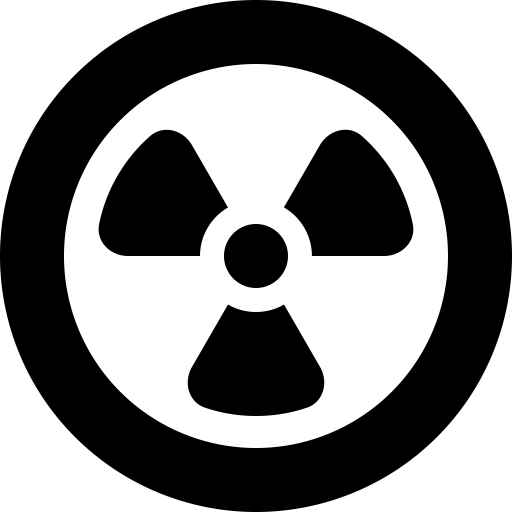
Tags: icon, FontAwesome, fa-icon, solid, circle, radiation